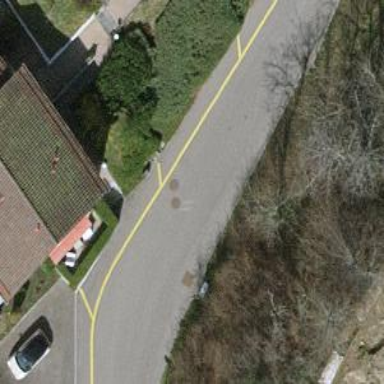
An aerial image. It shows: Hedge barrier.